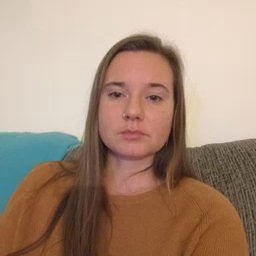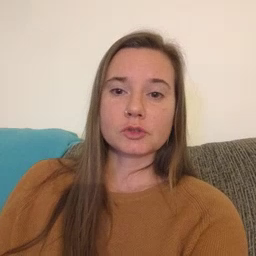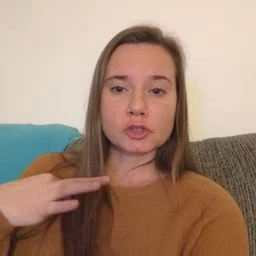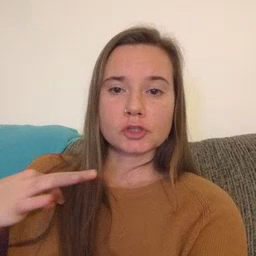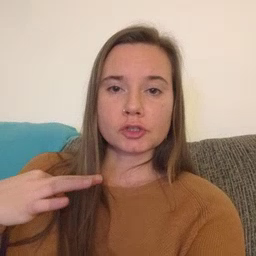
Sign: shirt